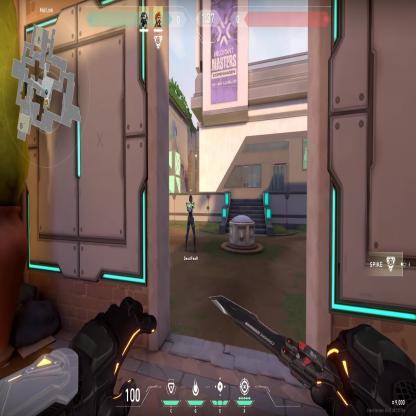
Label: teammate